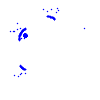
Particle: electron